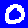
Digit: 0